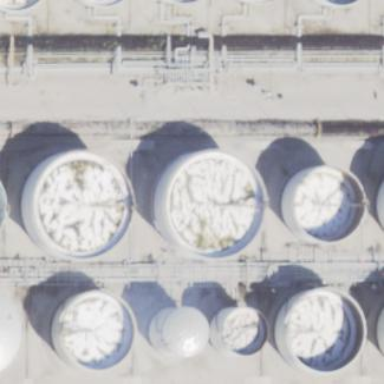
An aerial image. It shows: Storage tank created as man-made structure.